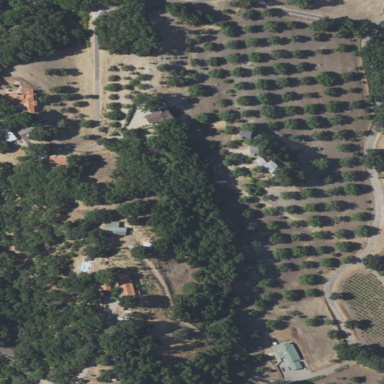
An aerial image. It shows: Orchard.